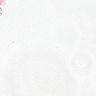
Metastatic tissue present: no